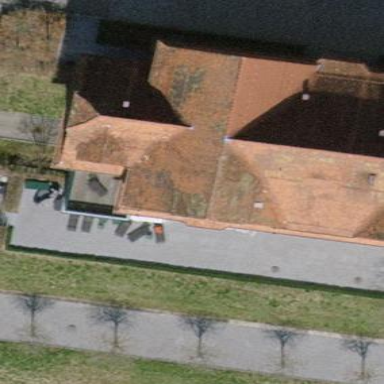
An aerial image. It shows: Beige building with gabled red roof.